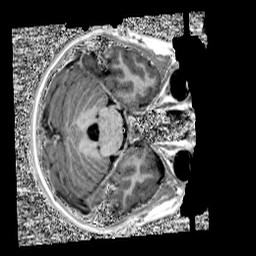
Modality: UNIT1
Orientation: axial
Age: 10
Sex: male
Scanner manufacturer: siemens
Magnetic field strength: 3 T
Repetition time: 4 s
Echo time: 0.00303 s